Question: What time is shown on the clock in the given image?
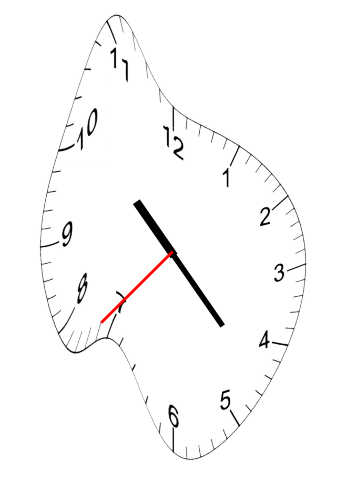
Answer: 10:22:37